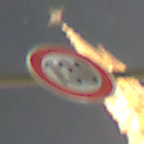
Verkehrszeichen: Geschwindigkeit130
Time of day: Night
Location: Outdoor (Urban)
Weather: PartlyCloudy
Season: NotSpecified
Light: Artificial